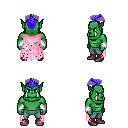
a pixel art fantasy rpg character, male body template, orc, green skin, pink tattered cape, teal pants, blue short mohawk hairstyle, white cloth bracers, maroon shoes, four views (front, back, left, right), 2x2 character sprite sheet, small pixel art, hard edges, no anti-aliasing